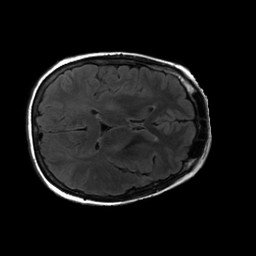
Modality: FLAIR
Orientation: axial
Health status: ill
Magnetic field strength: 3 T